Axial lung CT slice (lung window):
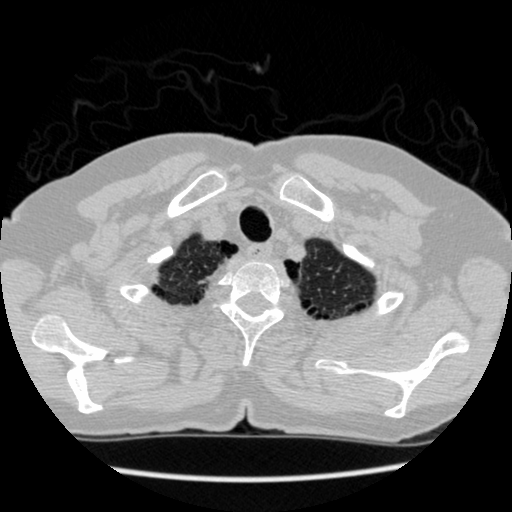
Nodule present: no